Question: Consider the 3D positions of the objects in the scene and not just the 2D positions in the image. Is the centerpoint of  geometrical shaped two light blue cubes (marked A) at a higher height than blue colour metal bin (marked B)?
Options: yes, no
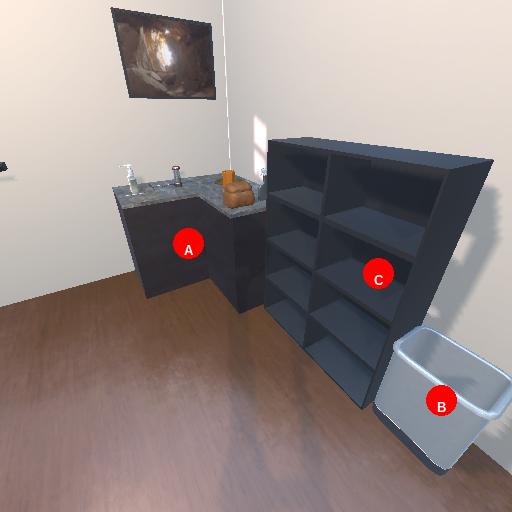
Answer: yes